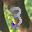
Label: 3